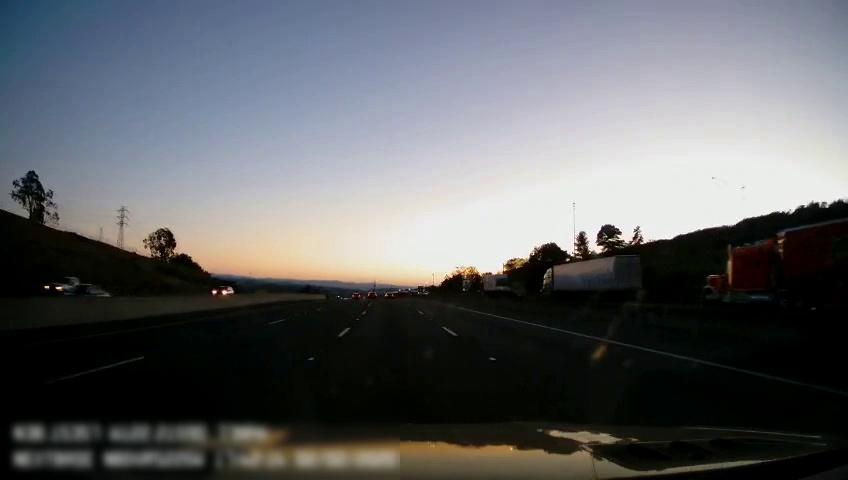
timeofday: Dusk/Dawn/Twilight
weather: Sunny
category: Drivable Space
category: Vehicles | Truck
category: Vehicles | Truck
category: Vehicles | Truck
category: Vehicles | SUV
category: Vehicles | Car
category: Vehicles | Truck
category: Vehicles | Car
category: Lanes | Alternate Lane
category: Lanes | Current Lane
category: Lanes | Current Lane
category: Lanes | Alternate Lane
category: Lanes | Alternate Lane
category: Traffic | Signs